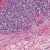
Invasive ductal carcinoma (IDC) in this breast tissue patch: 1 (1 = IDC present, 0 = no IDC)